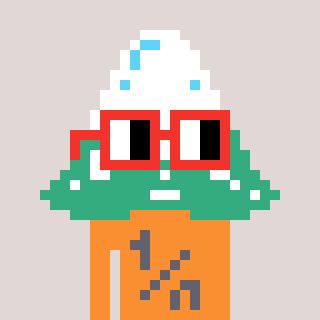
a pixel art character with square red glasses, a snowy mountain-shaped head and a orange-colored body on a warm background